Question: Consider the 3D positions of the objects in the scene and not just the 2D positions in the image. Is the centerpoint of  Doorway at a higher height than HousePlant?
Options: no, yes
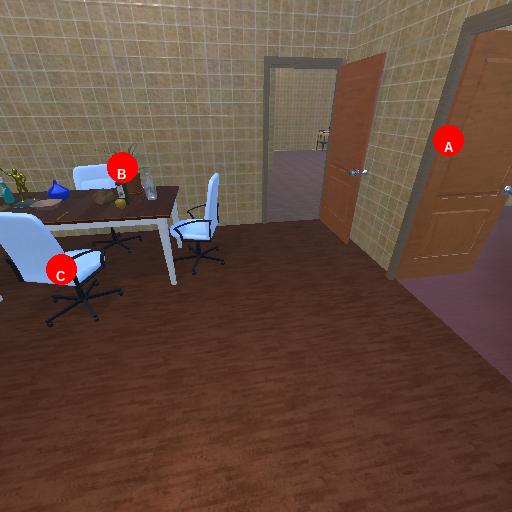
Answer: no